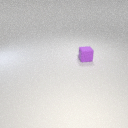
small purple rubber cube